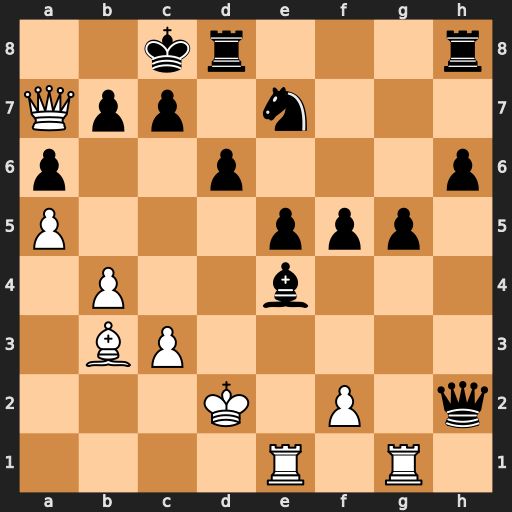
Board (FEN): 2kr3r/Qpp1n3/p2p3p/P3ppp1/1P2b3/1BP5/3K1P1q/4R1R1
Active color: w
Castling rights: -
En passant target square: -
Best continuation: Be6+ Rd7 Qa8#